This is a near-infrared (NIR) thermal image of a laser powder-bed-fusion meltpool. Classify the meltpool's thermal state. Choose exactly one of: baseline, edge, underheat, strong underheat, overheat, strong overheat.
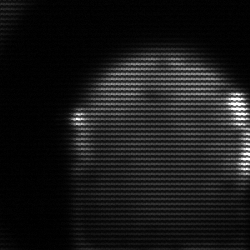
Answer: edge